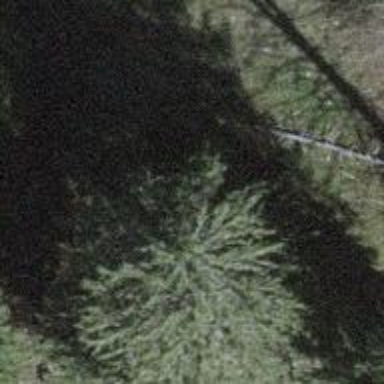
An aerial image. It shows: Evergreen needleleaved tree typically found in agricultural areas.